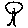
Label: tree